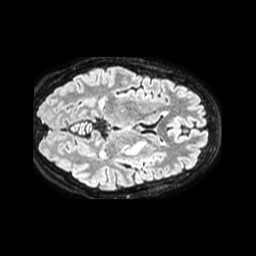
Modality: FLAIR
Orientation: axial
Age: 53
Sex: female
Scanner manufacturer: philips
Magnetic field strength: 1.5 T
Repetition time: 4.8 s
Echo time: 0.3317 s